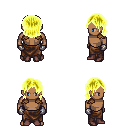
a pixel art fantasy rpg character, male body template, human, dark skin, leather shoulder armor, robe skirt, gold long bangs hairstyle, metal gloves, maroon shoes, four views (front, back, left, right), 2x2 character sprite sheet, small pixel art, hard edges, no anti-aliasing